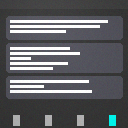
Screen state: on